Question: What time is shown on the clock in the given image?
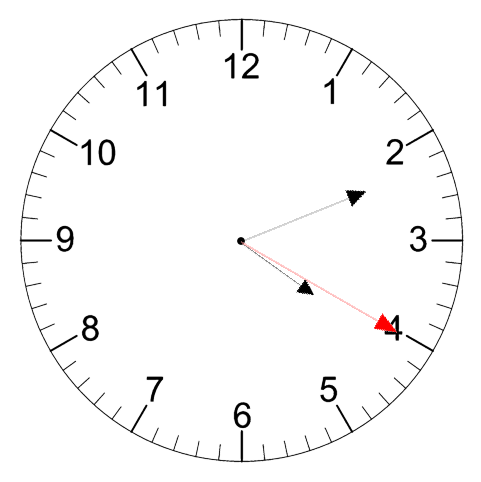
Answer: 04:11:20